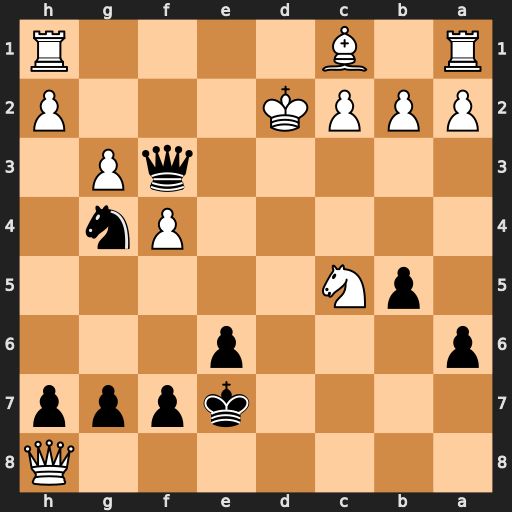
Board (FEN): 7Q/4kppp/p3p3/1pN5/5Pn1/5qP1/PPPK3P/R1B4R
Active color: b
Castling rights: -
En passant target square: -
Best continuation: Qe3+ Kd1 Nf2#